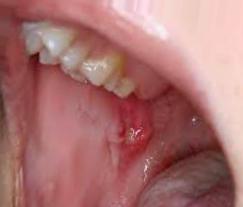
Condition: Mouth Ulcer